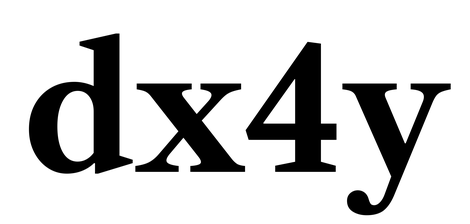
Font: LibreCaslonText_Bold